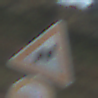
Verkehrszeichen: DoppelkurveRechts
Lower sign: Ueberholverbot
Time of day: SunriseSunset
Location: Outdoor (RoadRail)
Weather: PartlyCloudy
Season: NotSpecified
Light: Natural